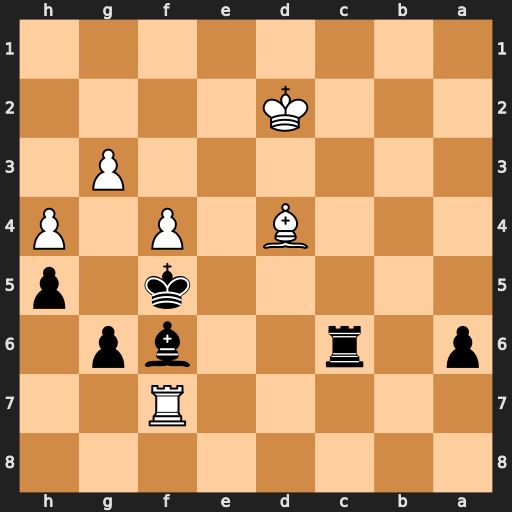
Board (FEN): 8/5R2/p1r2bp1/5k1p/3B1P1P/6P1/3K4/8
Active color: b
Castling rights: -
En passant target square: -
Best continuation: Rd6 Ke3 Rxd4